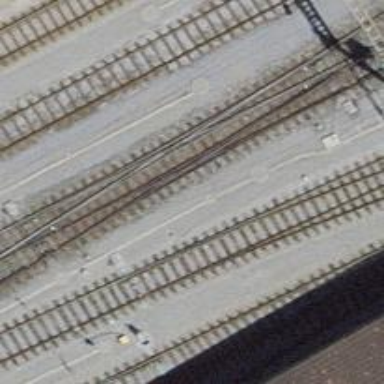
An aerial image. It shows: Single railway track with electrified contact line.